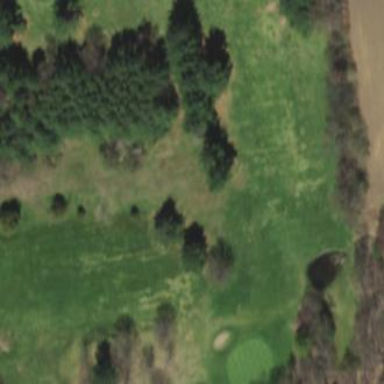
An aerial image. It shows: Rough area in golf course.